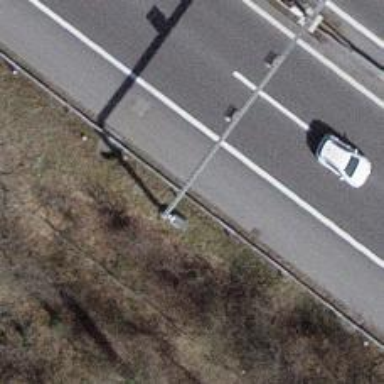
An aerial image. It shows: Street cabinet used for traffic control.